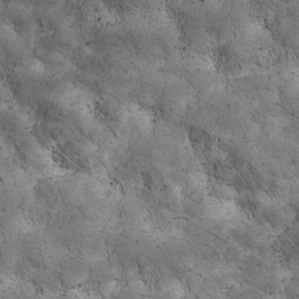
Label: non_frost